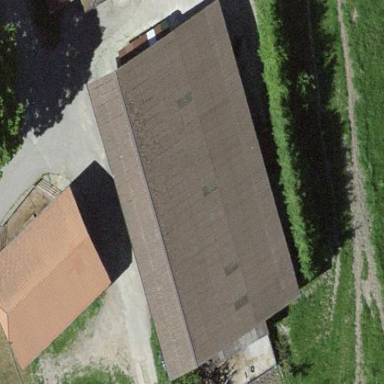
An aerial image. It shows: Shed building.